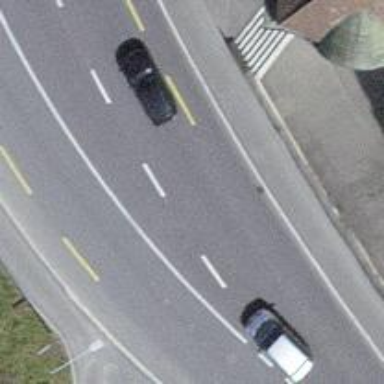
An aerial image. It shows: Primary road with asphalt surface and designated cycle lane.